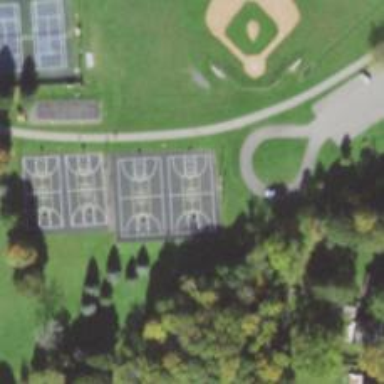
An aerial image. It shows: Basketball court located in leisure land pitch.